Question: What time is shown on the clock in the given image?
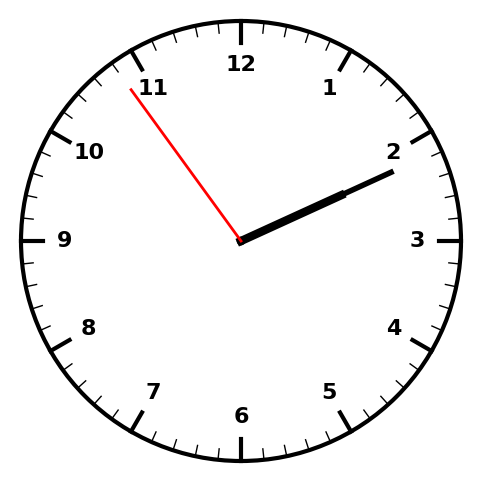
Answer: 02:10:54